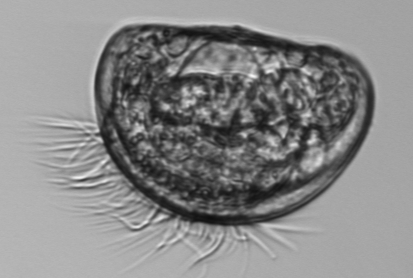
Label: shellfish_larvae